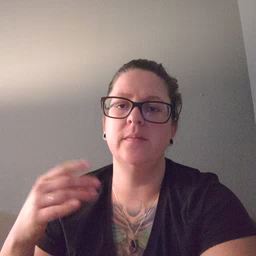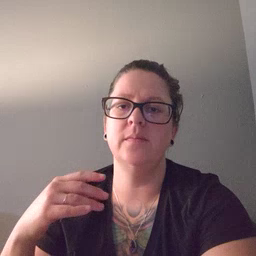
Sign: for